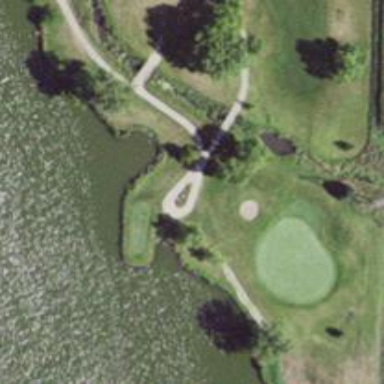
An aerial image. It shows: Path for both road and golf.